Question: I have an app where my main view is embedded in a navigation controller. From there, buttons push onto other view controllers. This all works fine. However, one of the view controllers it pushes to updates one of the root's values and presents it again. However this time, it only presents the ViewController without the navigation controller, and of course, pressing the button to go back will end in a crash. Hopefully this picture will help understand my issue. The pressing enter thing isn't really a big deal, I just call this function on return of the keyboard.
Code to go back to the main controller:
'''
-(void)createNewMain:(NSString*)newAddress {
ViewController* newController = [self.storyboard instantiateViewControllerWithIdentifier:@"MainView"];
newController.labelText = newAddress;
newController.connected = self.connected;
[self presentViewController:newController animated:YES completion:nil];
}
'''

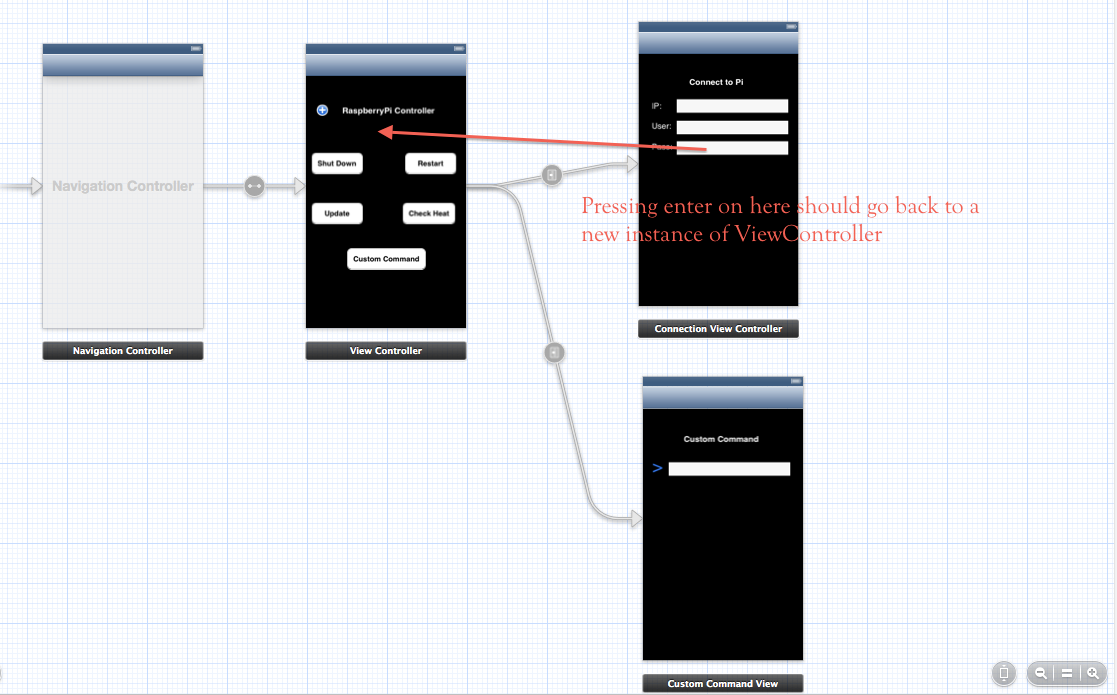
Answer: The problem is simple, you're presenting the instantiated view controller modally.
Replace
'''
[self presentViewController:newController animated:YES completion:nil];
'''
with
'''
[self.navigationController pushViewController:newController animated:yes];
'''
Also, you can make a segue to do that from the storyboard. When the segue executes, it will create a new instance and will not use the previously created one.
If you really don't need to create a new instance, consider using delegation to exchange information between objects.